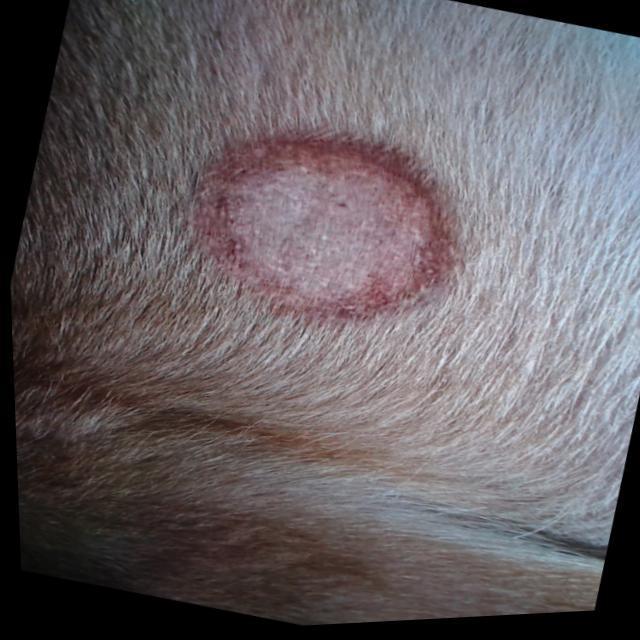
Canine ringworm (Dermatophytosis) — fungal infection caused by Microsporum or Trichophyton. Presents with circular alopecia, scaling, crusting, and broken hairs.